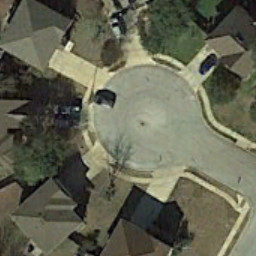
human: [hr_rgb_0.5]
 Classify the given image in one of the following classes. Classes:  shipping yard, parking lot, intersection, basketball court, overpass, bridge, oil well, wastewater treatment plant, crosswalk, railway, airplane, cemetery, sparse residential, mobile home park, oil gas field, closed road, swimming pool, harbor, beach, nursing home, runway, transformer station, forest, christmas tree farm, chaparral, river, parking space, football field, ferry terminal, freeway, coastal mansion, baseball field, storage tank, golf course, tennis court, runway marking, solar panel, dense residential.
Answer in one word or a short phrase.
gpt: closed road